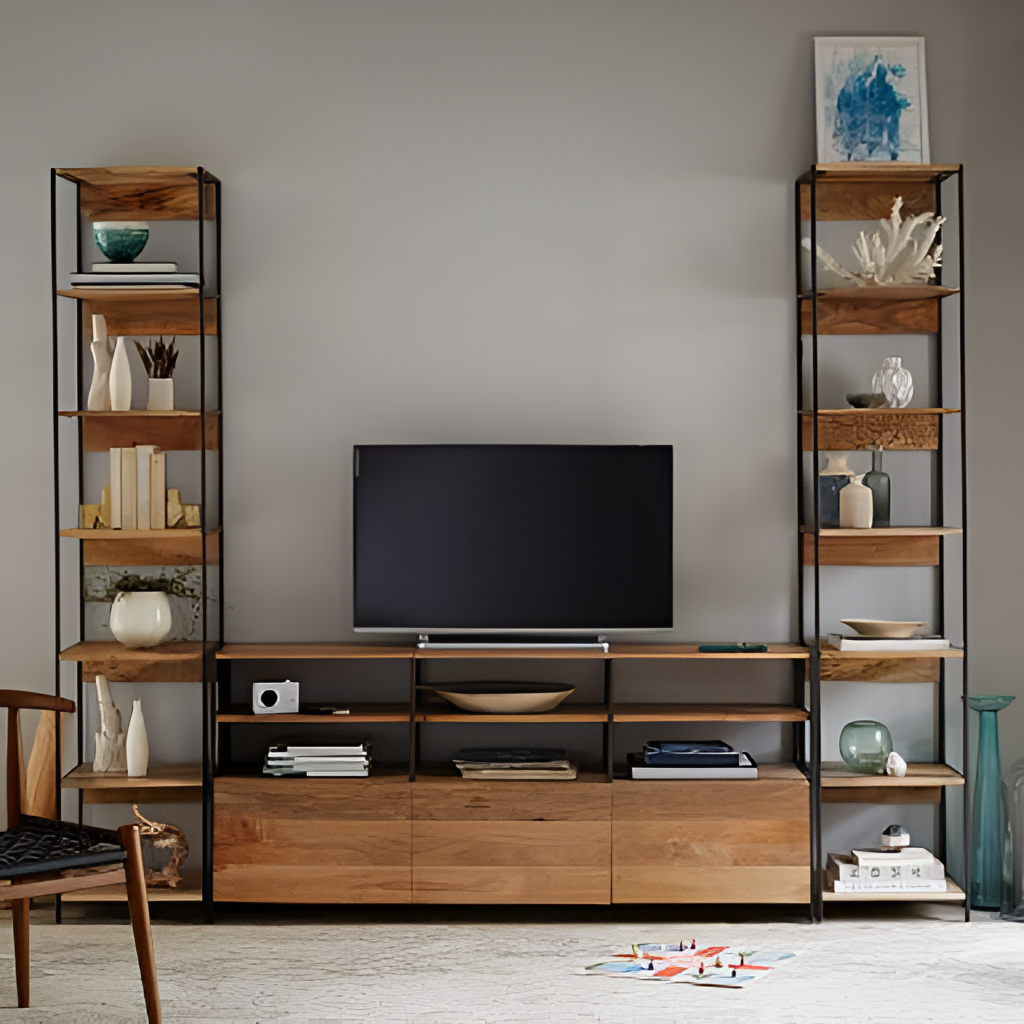
wood entertainment center, living room, modern, beige carpet flooring, with geometric pattern pattern, paint wallpaper, with solid pattern